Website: lowes
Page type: customer-info-address
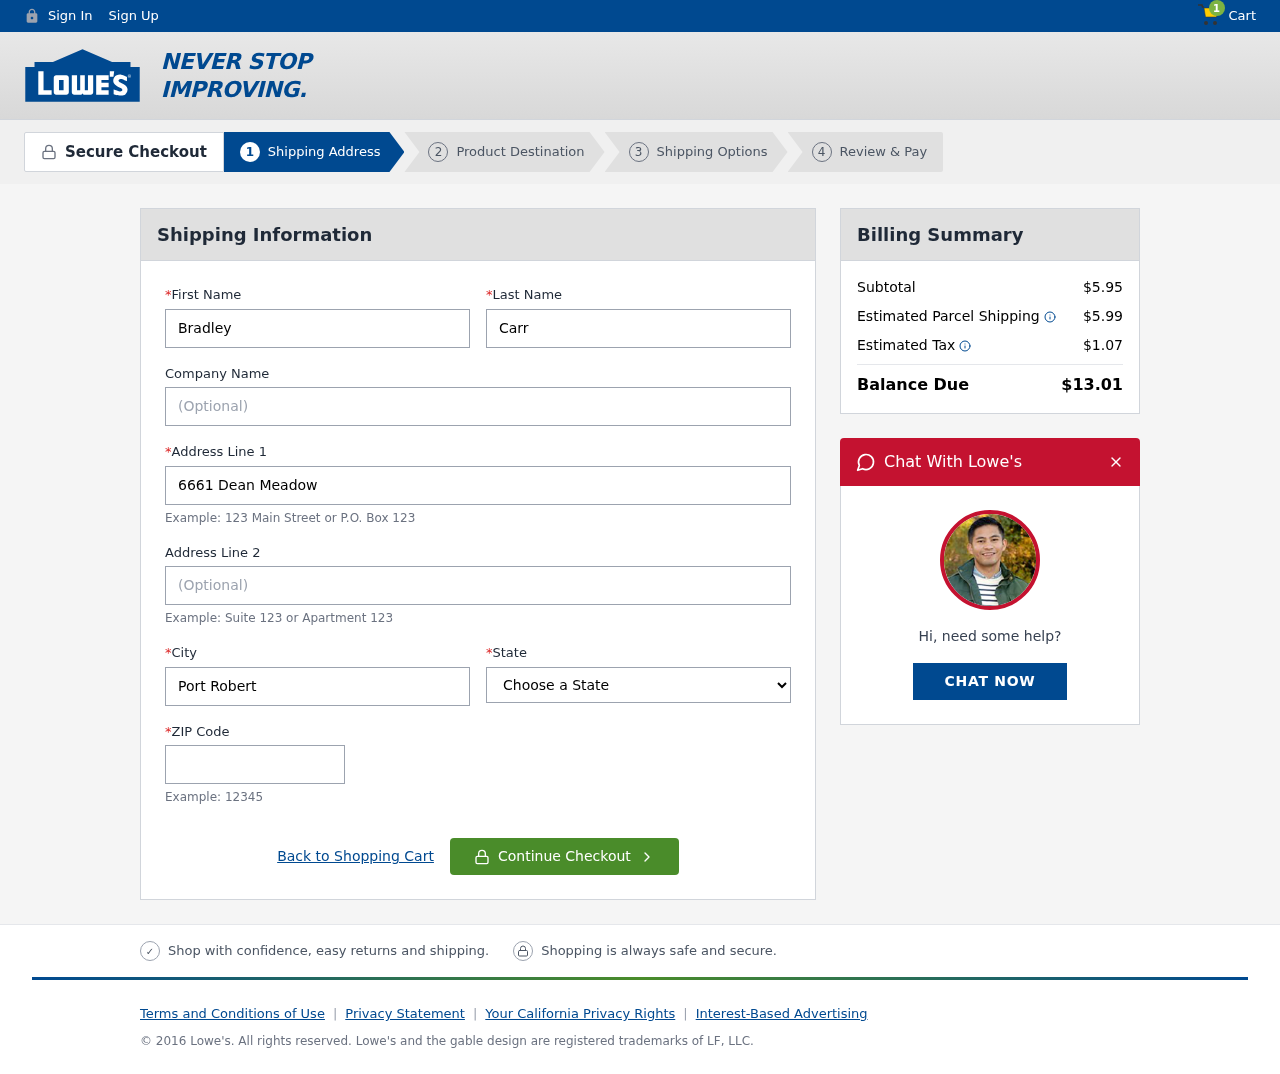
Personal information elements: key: PII_CITY
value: Port Robert
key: PII_FIRSTNAME
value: Bradley
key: PII_LASTNAME
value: Carr
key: PII_POSTCODE
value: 22248
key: PII_STATE
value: Virginia
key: PII_STREET
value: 6661 Dean Meadow
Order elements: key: ORDER_NUM_ITEMS
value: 1
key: ORDER_SUBTOTAL
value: $5.95
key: ORDER_SHIPPING_COST
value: $5.99
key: ORDER_TAX
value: $1.07
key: ORDER_TOTAL
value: $13.01